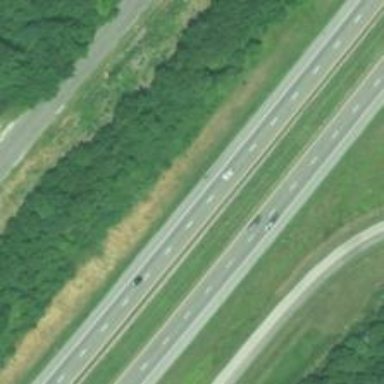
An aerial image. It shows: View of motorway.